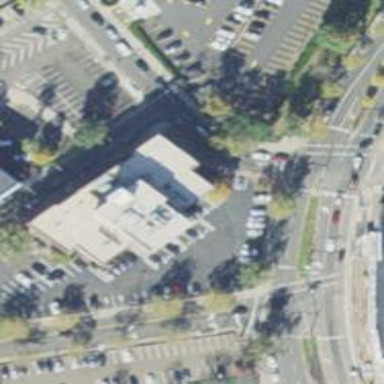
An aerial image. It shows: Office building.